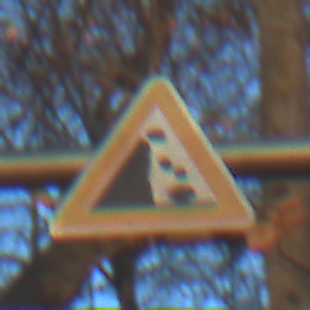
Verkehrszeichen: SteinschlagLinks
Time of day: SunriseSunset
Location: Outdoor (Nature)
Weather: Clear
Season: Autumn
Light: Natural